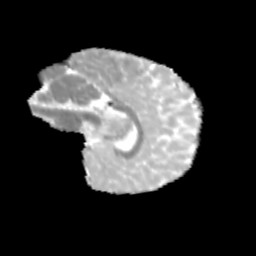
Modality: MD
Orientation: sagittal
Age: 10
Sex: female
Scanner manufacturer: siemens
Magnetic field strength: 3 T
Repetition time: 3.8 s
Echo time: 0.07 s